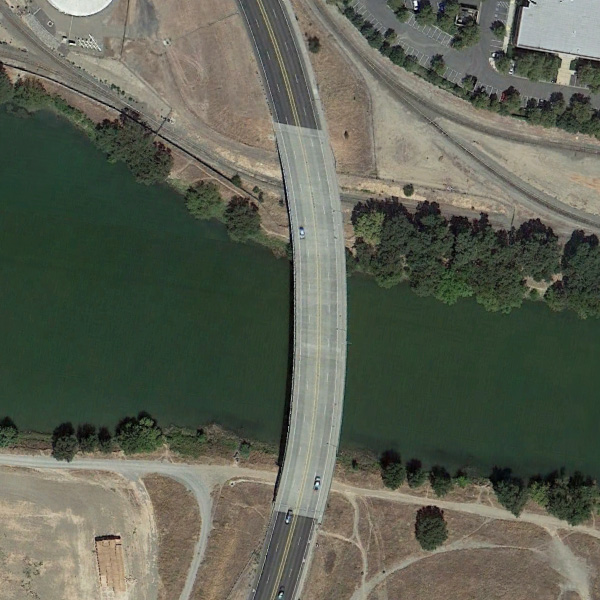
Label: Bridge